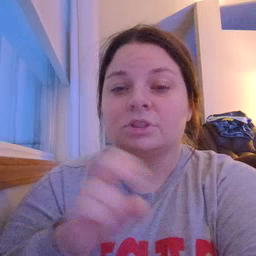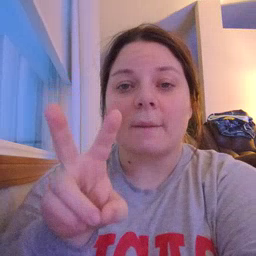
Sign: jump